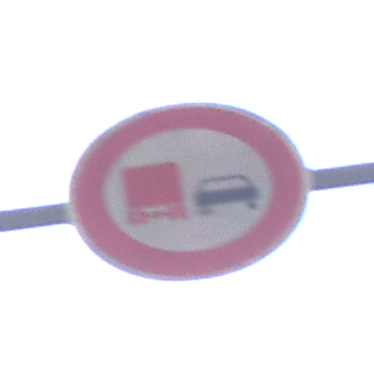
Verkehrszeichen: UeberholverbotKraftfahrzeuge
Umgebung: Outdoor, Suburban
Tageszeit: MorningAfternoon
Wetter: PartlyCloudy
Licht: Natural
Jahreszeit: NotSpecified
Kontrast: MediumContrast